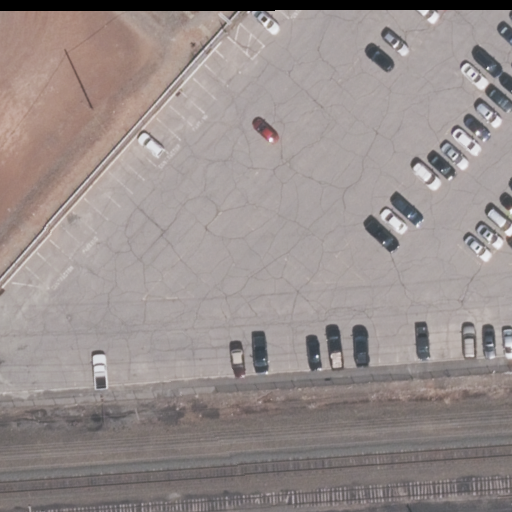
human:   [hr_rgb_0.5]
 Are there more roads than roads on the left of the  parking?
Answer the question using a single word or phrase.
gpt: no

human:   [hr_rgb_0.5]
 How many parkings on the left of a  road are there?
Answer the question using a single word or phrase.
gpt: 0

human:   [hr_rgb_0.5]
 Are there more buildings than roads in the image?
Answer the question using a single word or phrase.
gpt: no

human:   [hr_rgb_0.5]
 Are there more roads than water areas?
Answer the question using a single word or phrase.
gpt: yes

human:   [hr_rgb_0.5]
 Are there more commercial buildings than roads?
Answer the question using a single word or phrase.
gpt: no

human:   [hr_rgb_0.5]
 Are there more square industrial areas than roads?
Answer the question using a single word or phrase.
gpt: no

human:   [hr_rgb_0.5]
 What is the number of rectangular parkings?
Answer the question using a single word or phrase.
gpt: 1

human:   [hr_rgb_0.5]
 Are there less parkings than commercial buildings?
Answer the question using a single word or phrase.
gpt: no

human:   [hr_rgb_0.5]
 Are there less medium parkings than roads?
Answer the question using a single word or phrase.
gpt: yes

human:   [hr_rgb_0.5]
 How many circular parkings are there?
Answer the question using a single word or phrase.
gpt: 0

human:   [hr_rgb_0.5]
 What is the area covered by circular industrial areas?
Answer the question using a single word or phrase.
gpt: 0m2

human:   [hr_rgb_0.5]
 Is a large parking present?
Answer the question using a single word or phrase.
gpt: yes

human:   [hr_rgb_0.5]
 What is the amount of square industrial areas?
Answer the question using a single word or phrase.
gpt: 0

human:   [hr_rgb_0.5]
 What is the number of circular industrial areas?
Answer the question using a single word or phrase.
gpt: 0

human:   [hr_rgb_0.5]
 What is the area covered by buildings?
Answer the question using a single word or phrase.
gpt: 0m2

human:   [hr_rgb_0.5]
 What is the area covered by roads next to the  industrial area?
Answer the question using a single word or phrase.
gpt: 0m2

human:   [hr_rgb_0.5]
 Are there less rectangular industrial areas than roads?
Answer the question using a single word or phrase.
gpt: yes

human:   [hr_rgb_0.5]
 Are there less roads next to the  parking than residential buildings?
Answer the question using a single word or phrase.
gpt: no

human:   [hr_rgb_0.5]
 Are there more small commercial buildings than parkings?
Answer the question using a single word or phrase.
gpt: no

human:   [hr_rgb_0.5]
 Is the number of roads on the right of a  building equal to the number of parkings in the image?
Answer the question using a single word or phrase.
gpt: no

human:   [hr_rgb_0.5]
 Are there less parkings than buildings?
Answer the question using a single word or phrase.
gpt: no

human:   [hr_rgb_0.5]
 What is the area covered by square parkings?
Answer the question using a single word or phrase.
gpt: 0m2

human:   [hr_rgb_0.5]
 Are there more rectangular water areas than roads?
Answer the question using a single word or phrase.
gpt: no

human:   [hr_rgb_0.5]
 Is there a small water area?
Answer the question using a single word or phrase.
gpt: no

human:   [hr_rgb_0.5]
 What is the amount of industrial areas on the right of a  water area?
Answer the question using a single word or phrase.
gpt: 0

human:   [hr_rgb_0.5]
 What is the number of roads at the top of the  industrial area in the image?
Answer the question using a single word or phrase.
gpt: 3

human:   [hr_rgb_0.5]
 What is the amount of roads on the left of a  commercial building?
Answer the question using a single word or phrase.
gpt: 0

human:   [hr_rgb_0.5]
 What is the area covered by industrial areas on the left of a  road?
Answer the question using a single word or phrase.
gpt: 0m2

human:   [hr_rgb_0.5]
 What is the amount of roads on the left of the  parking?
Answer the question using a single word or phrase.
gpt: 3

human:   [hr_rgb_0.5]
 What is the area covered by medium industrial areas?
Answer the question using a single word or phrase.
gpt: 0m2

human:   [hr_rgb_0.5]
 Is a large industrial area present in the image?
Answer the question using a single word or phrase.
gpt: yes

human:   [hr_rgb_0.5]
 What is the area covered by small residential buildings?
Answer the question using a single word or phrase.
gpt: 0m2

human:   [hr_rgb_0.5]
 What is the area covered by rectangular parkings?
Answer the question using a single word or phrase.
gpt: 6660m2

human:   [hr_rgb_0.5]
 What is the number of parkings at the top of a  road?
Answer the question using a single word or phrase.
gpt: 0

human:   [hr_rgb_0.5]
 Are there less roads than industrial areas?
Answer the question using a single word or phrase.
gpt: no

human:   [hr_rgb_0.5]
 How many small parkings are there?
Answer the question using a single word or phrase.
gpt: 0